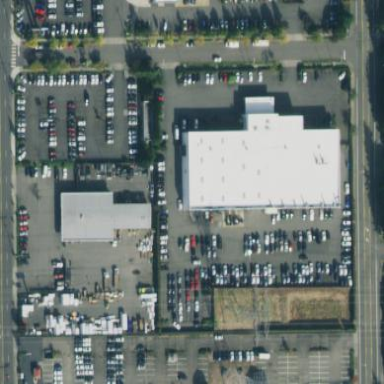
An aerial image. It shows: Commercial building housing car repair shop.